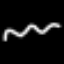
Label: squiggle